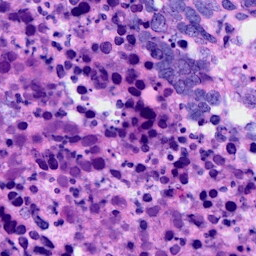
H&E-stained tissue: Ovarian